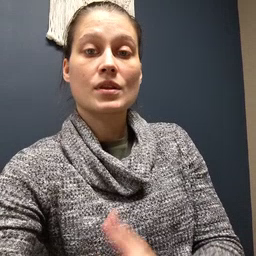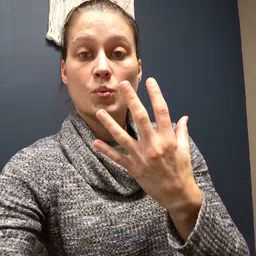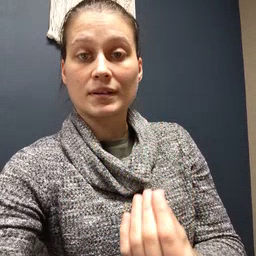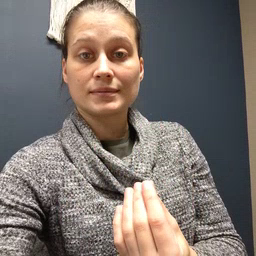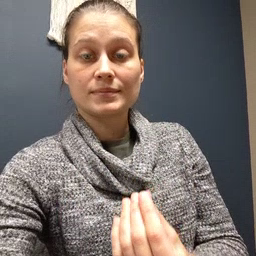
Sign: wet